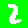
Digit: 2